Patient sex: F
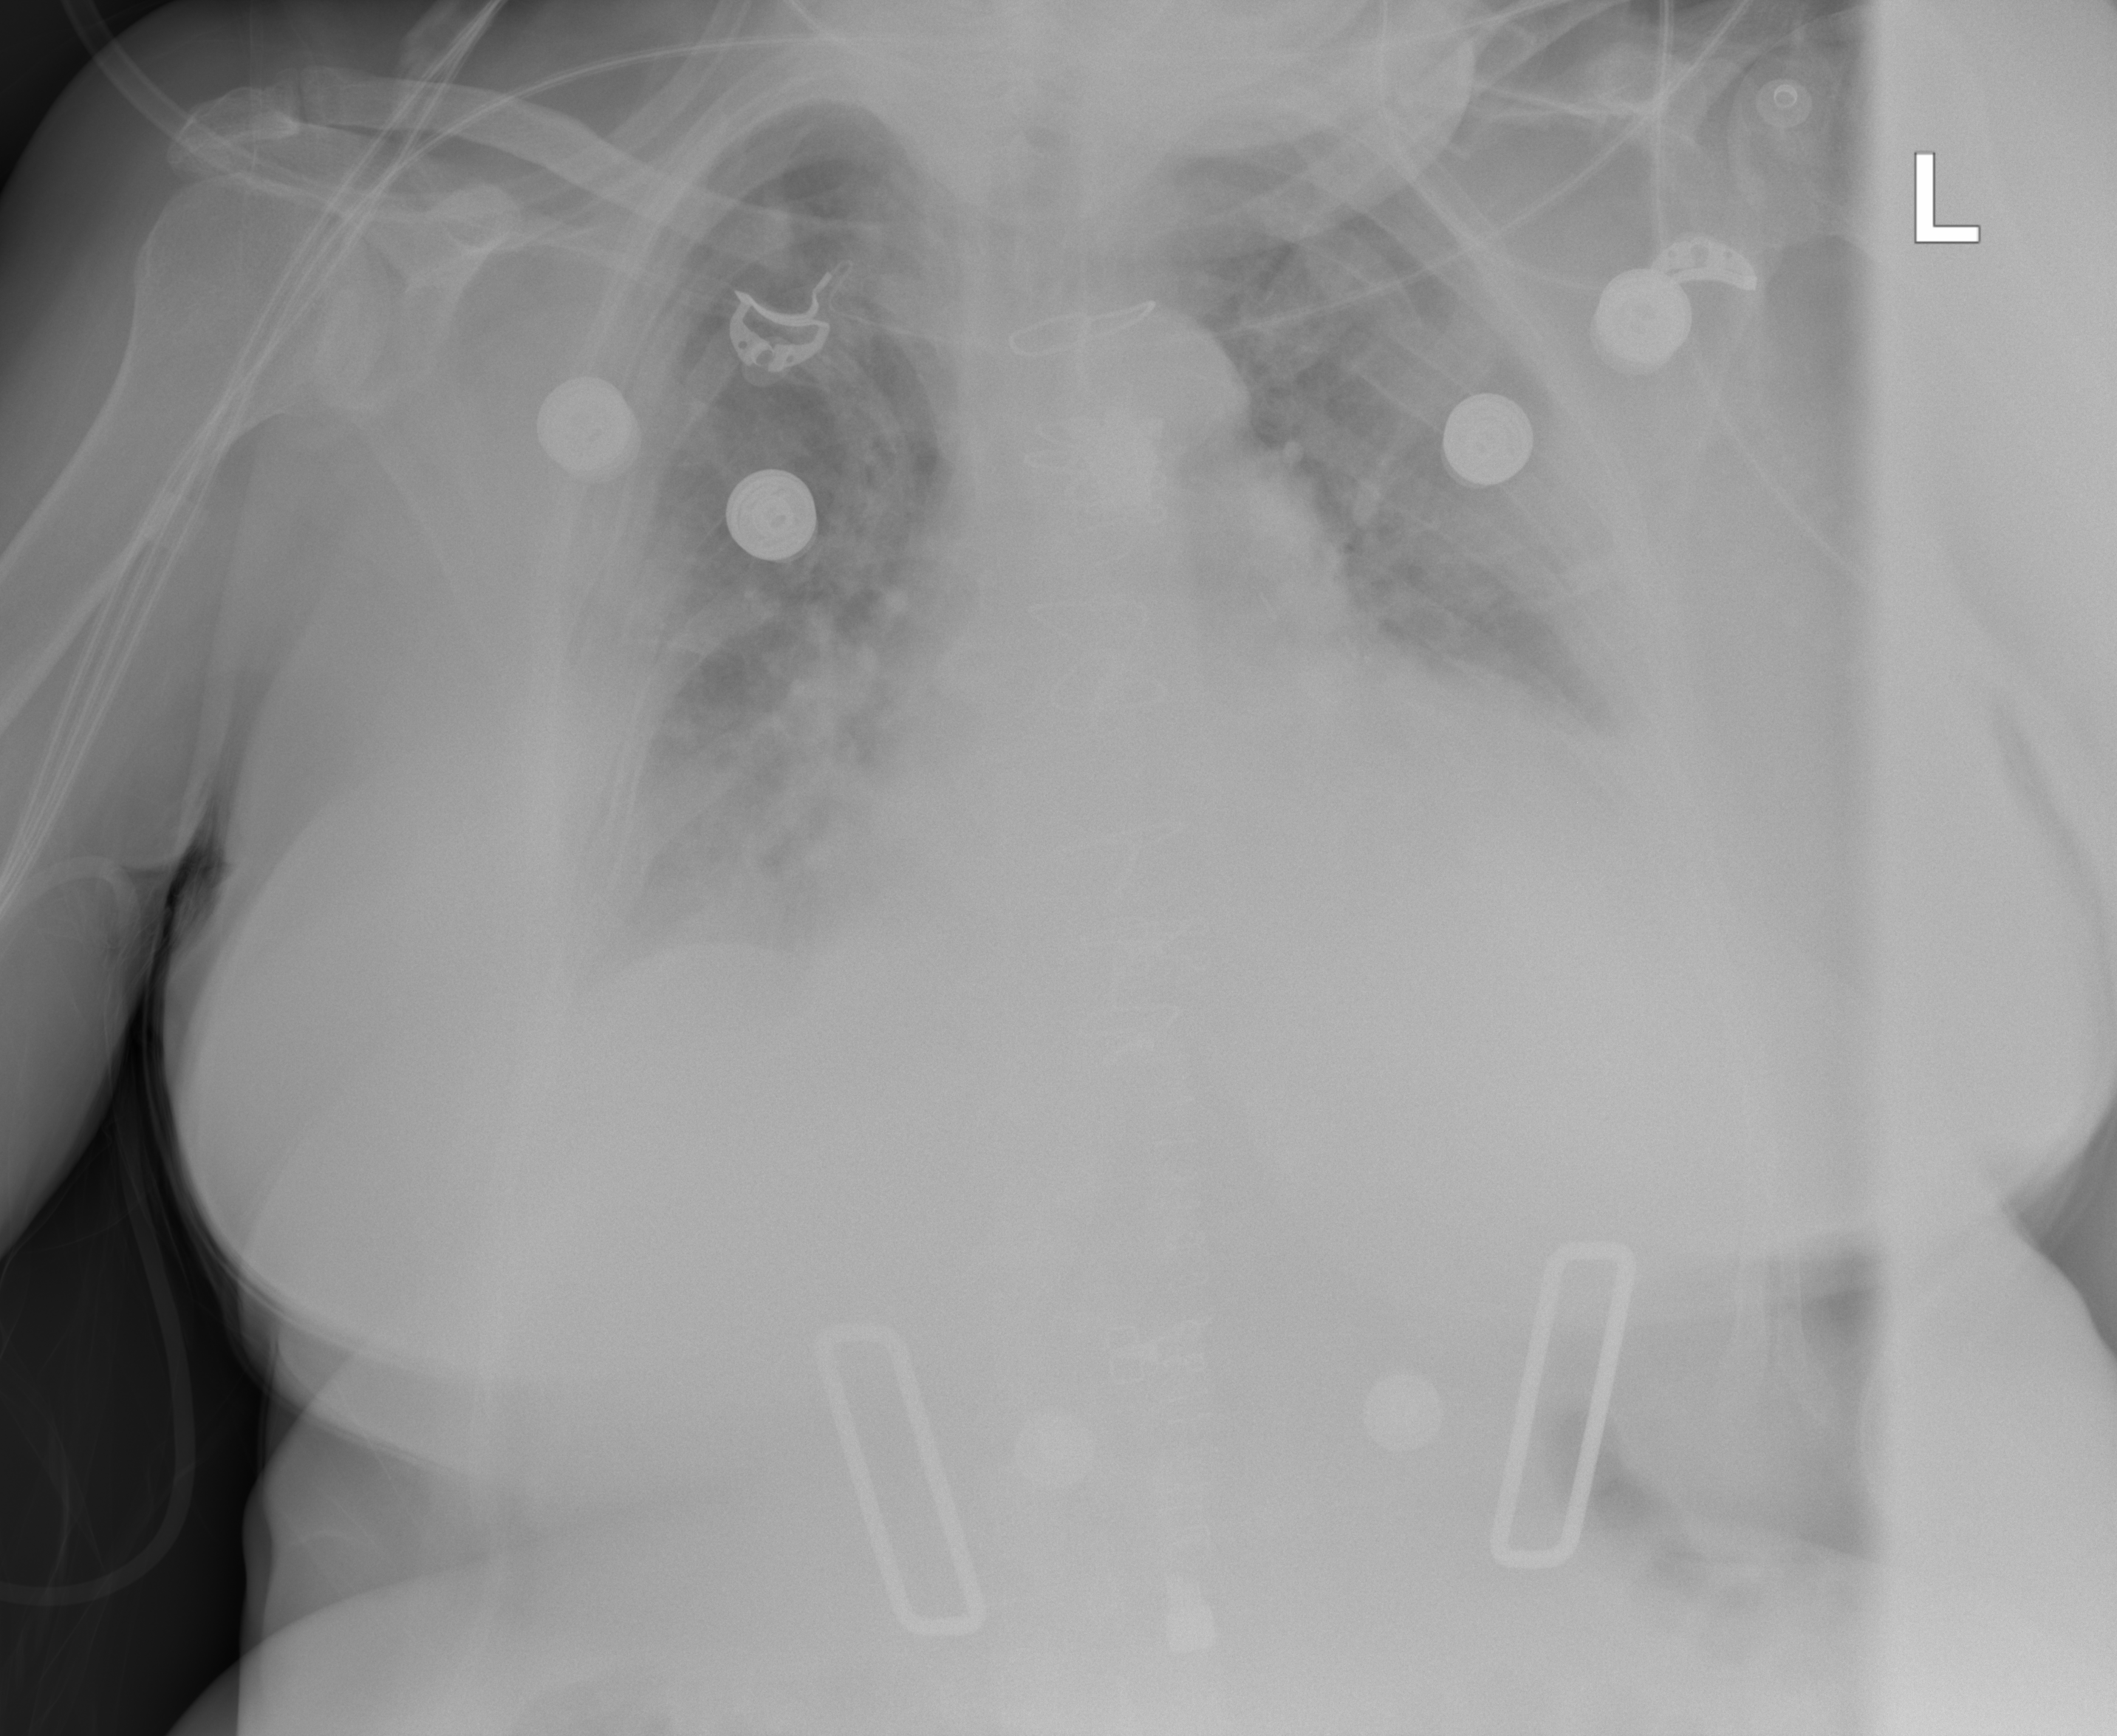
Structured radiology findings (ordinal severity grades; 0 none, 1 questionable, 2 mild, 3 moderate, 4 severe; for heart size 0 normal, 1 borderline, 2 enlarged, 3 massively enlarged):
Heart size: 2
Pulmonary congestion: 2
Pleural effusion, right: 2
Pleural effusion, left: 2
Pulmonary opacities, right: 2
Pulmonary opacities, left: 2
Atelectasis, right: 2
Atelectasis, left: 2